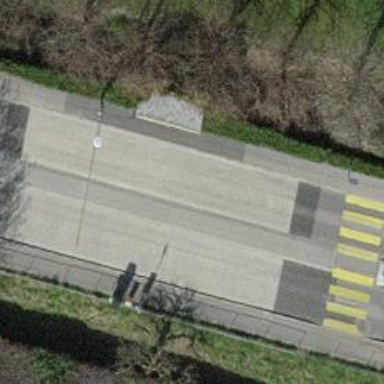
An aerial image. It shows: Bus stop with sheltered platform for public transport.